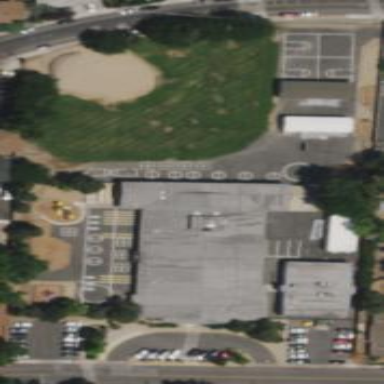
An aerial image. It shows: School.